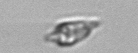
Label: Oxytoxum